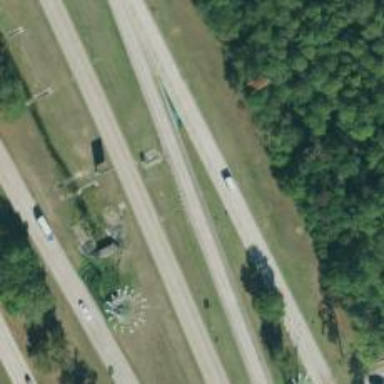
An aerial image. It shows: Trunk link highway.